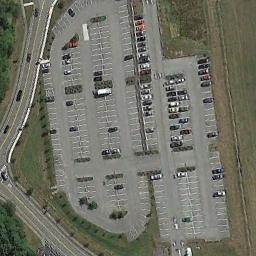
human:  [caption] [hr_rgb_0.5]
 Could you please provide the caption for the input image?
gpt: The parking lot has some parked cars but lots of parking spaces are still empty .

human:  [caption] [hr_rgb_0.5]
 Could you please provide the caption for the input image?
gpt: There are many different colored cars in the parking lot .

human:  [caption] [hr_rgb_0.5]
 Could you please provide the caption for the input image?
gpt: There is a pallid building by the parking lot .

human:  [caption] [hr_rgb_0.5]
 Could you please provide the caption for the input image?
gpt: The parking lot is next to the grass .

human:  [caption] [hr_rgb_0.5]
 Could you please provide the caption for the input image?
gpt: There are green meadows around the parking lot .